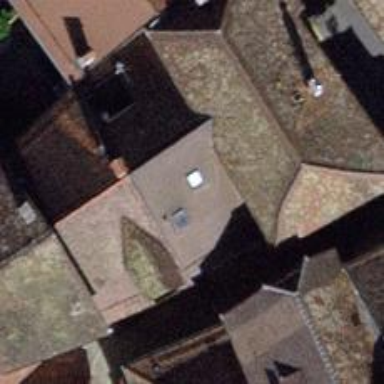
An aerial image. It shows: Building with ridge on its roof.